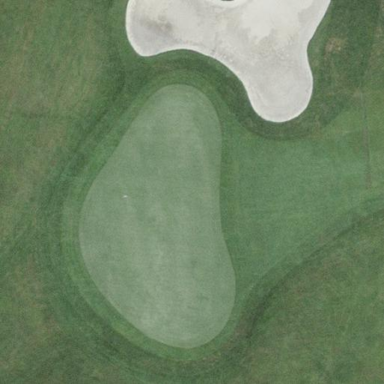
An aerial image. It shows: Picturesque green golfing area with grass land use.